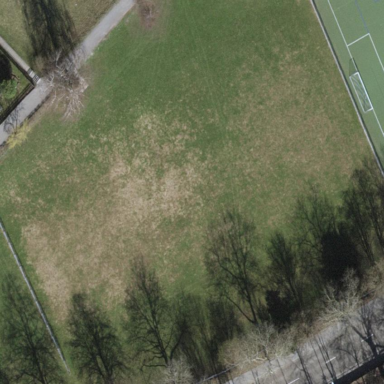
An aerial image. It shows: Grass pitch designated for multiple sports activities.